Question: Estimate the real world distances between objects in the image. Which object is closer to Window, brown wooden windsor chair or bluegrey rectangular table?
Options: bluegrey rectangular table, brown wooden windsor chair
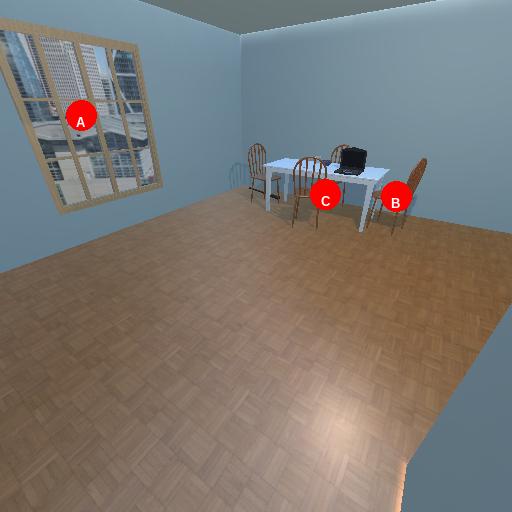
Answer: bluegrey rectangular table